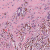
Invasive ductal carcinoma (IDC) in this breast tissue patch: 0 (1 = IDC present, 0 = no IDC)